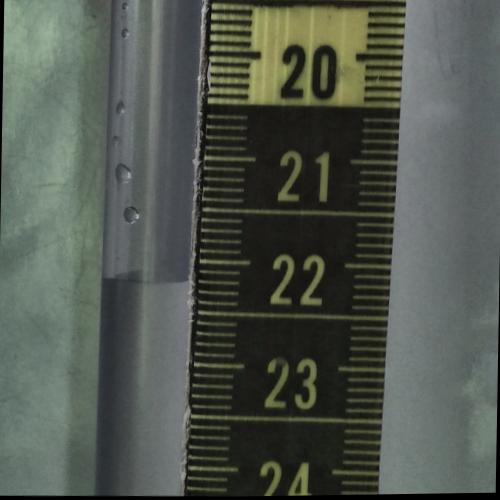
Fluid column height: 22.2 cm